Fundus camera: zeiss
Shooting center: fovea
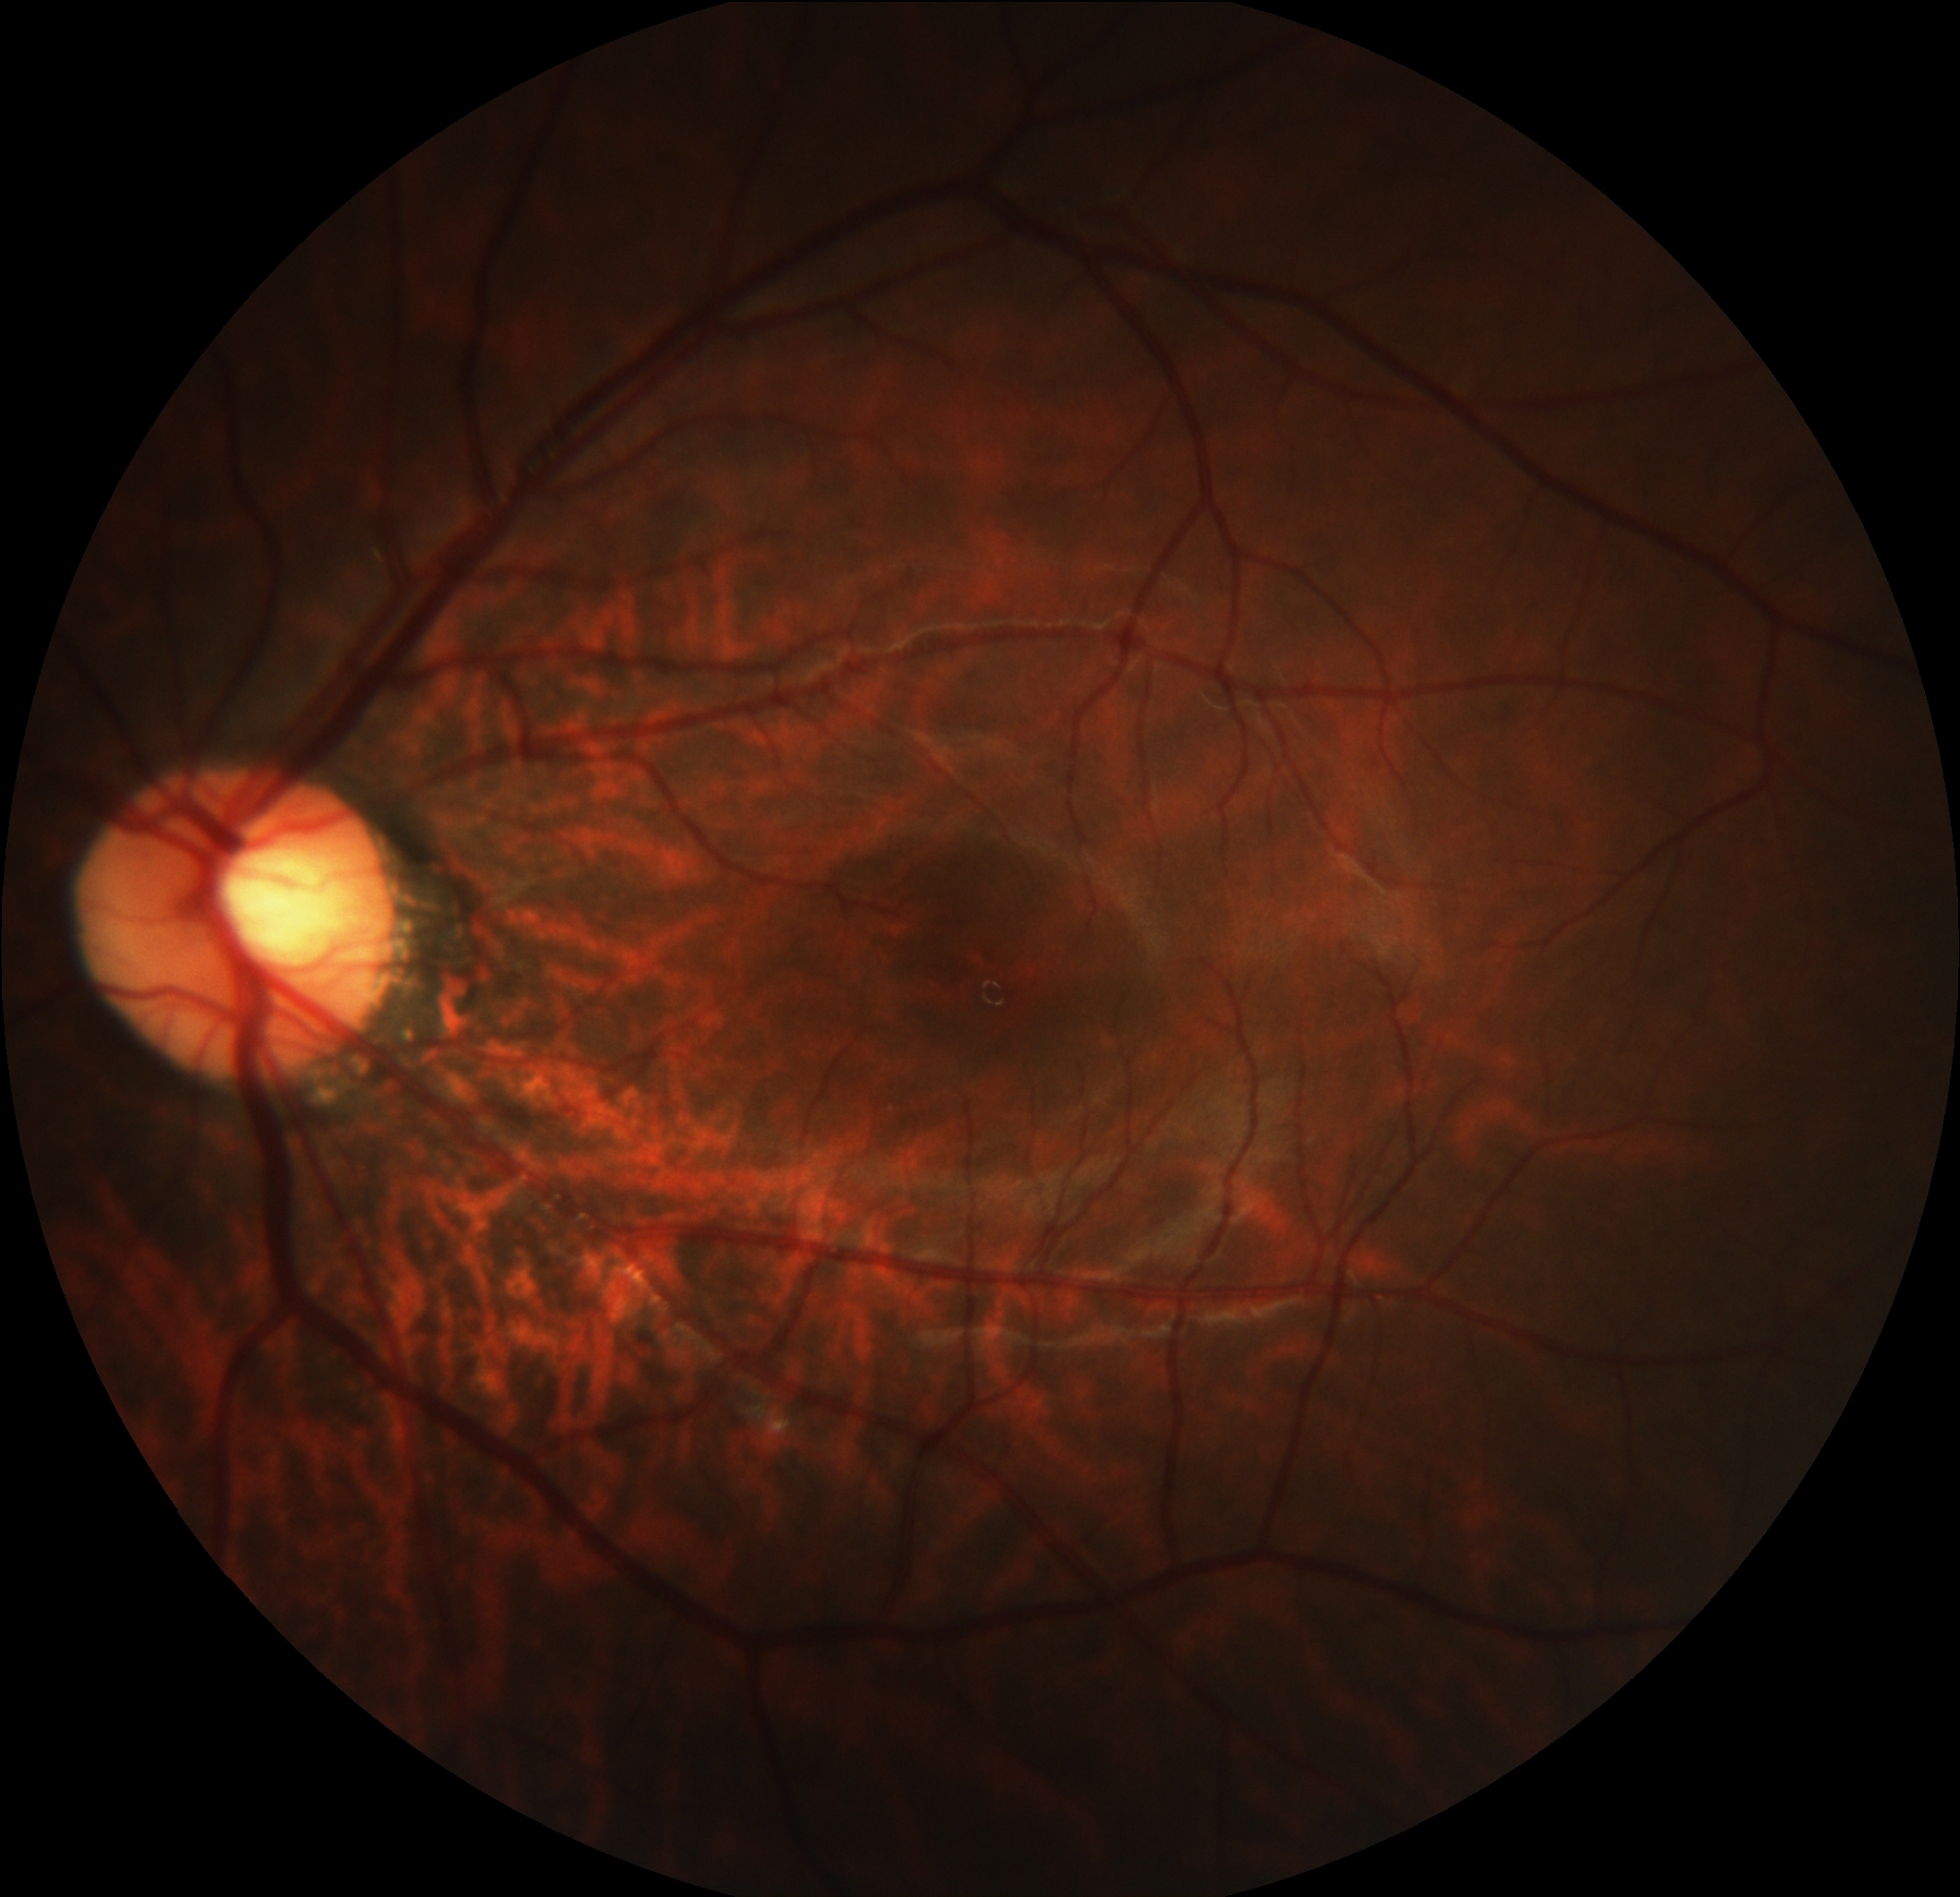
Pathologic myopia: yes
Patchy retinal atrophy: present
Retinal detachment: absent